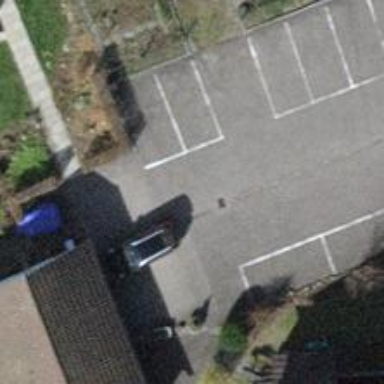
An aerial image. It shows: Parking aisle designated as service road.